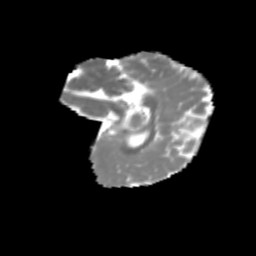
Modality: MD
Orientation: sagittal
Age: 6
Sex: male
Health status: healthy